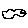
Label: cloud